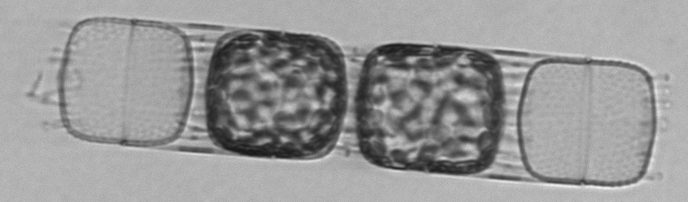
Label: Stephanopyxis